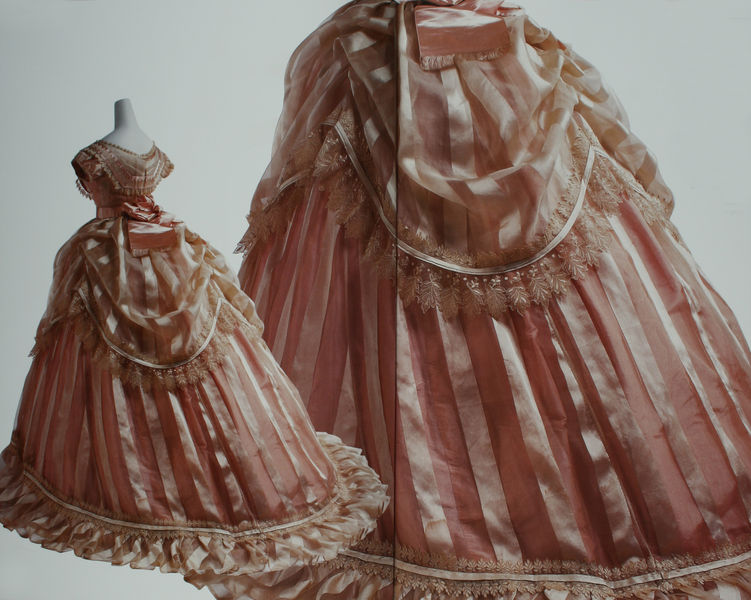
Titel: Abendkleid
Standort: Kyoto (Japan)
Institution: Kyoto Costume Institute
Schlagwörter: dunkel, umhang, weiß, frauen, ausschnitt, frau, grau, hell, hintergrund, kleid, kleider, orange, rücken, dame, gürtel, rose, rot, ball, beige, mode, rock, schleife, band, blass, falten, kleidung, kragen, lang, spitze, weit, ärmel, hals, spiegel, kostüm, mantel, stoff, rokkoko, saum, spitzen, schleifen, dekolletee, rokoko, rosa, schultern, seide, zart, schärpe, schleppe, schürze, taille, japan, modell, ansicht, mieder, creme, klein, rand, detail, glanz, gestreift, streifen, altrosa, robe, überwurf, rüsche, rüschen, fallen, raffung, satin, foto, fotografie, bögen, buch, unterrock, rosee, hinten, gross, puppe, photo, rückansicht, biedermeier, hubi, kleiderständer, volant, gerafft, scheife, bänder, textil, korsage, reifrock, tailliert, ballkleid, näharbeit, schösschen, roa, faltung, sissi, risa, ärmellos, flaten, pomp, kyoto, haute couture, abendrobe, plisse, schneider, lind, vergrößerung, mannequin, überrock, kurze ärmel, gerüscht, tornüre, puppr, bekleidungsvorschrift, mannnequin, pliesiert, plisiert, 1600, 1700, rosaschleife, robe a l´anglaise, kjoto, vergrössert